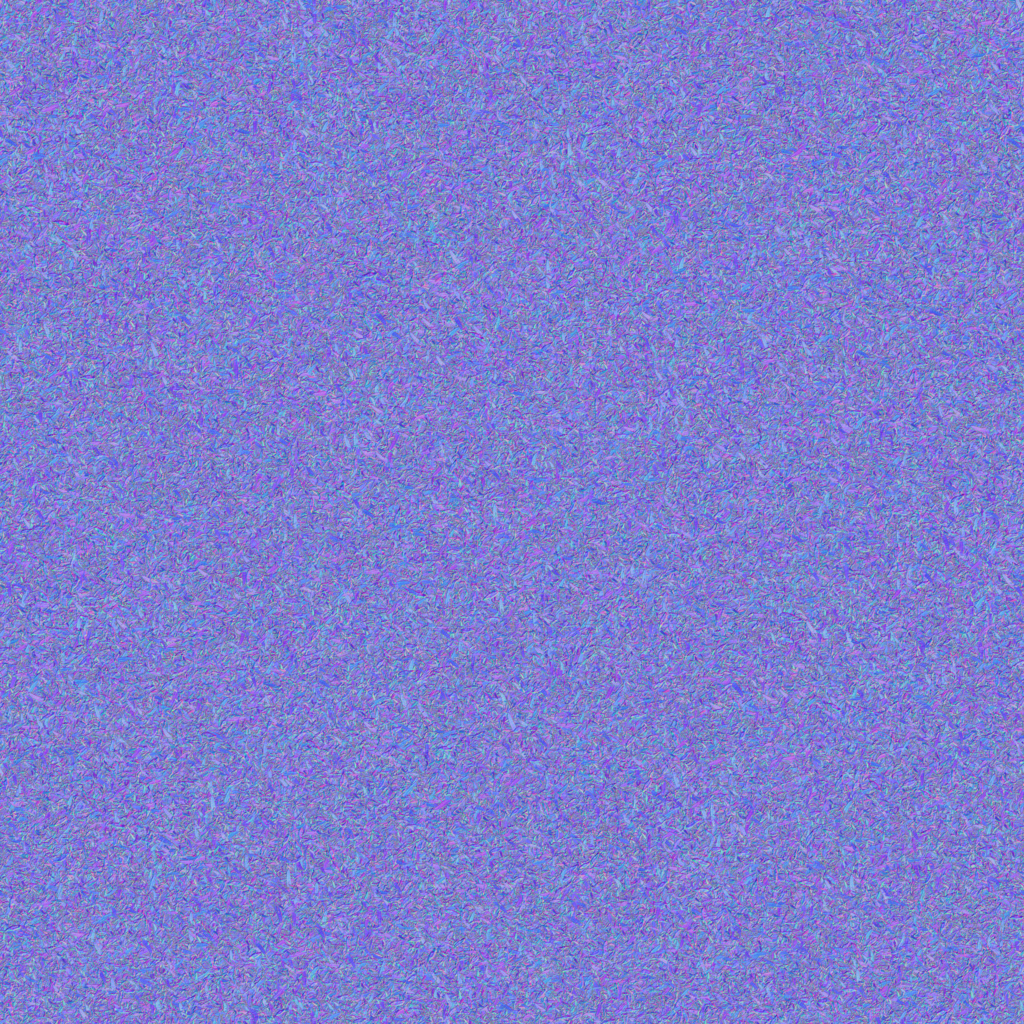
Texture map type: NormalDX